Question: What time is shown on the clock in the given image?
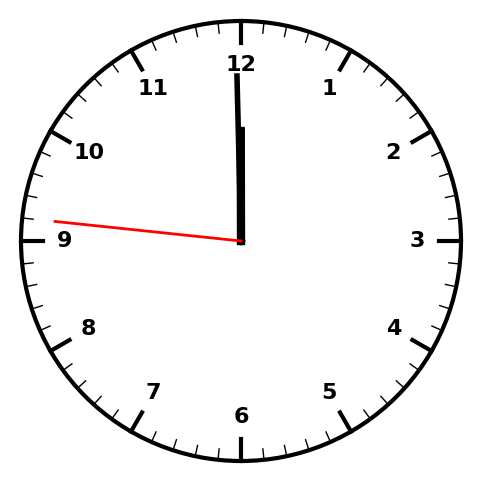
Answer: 11:59:46